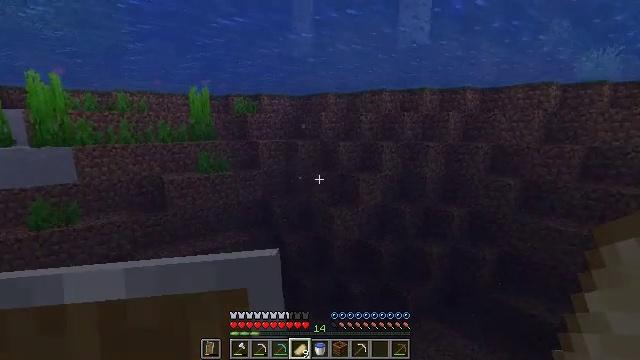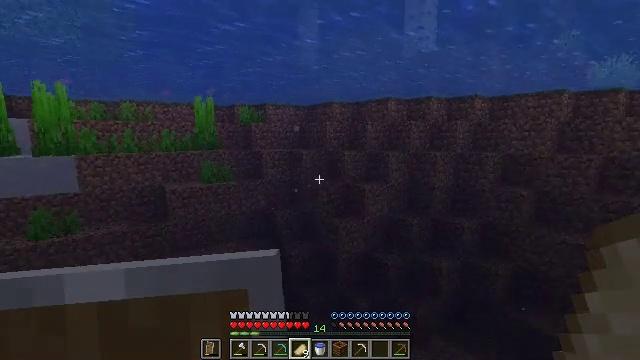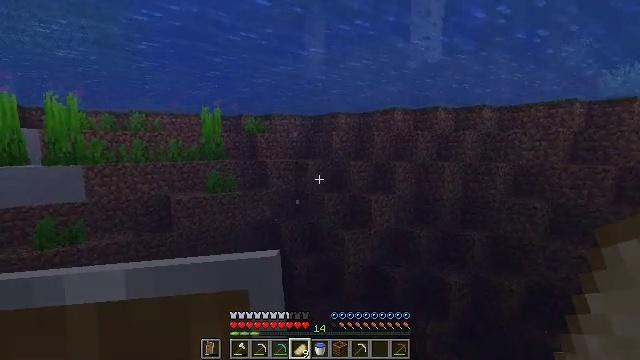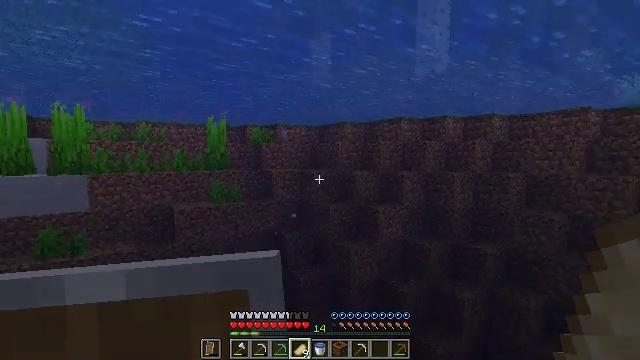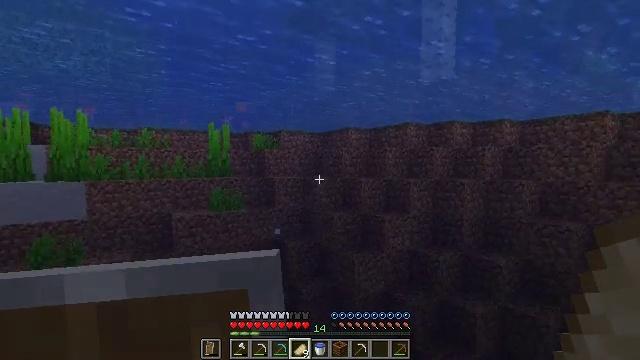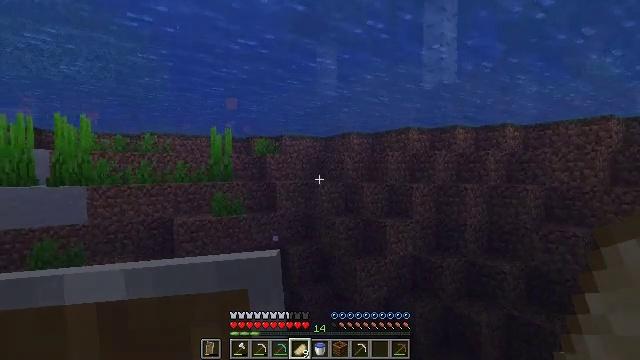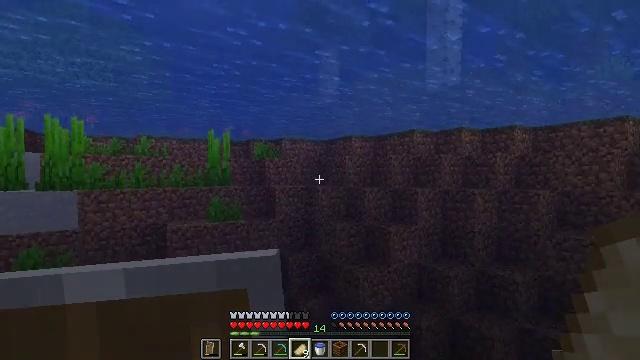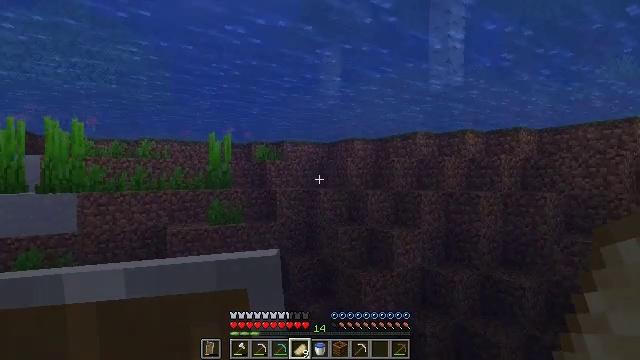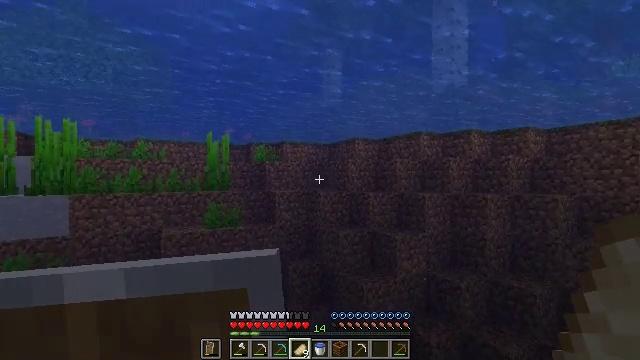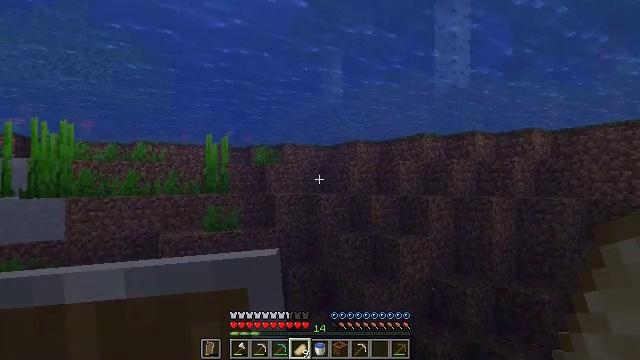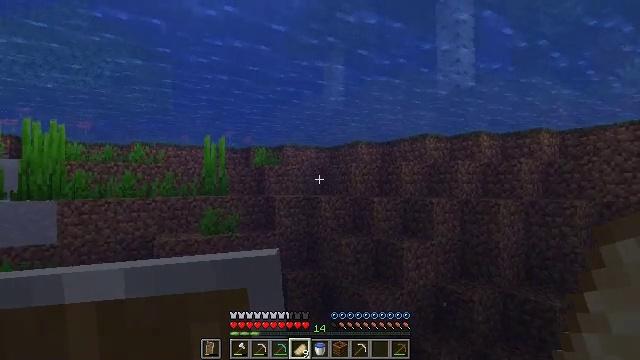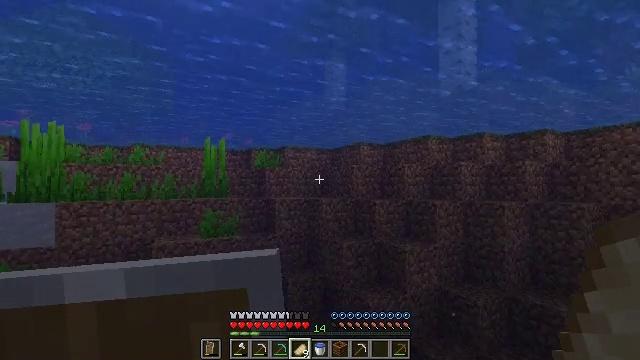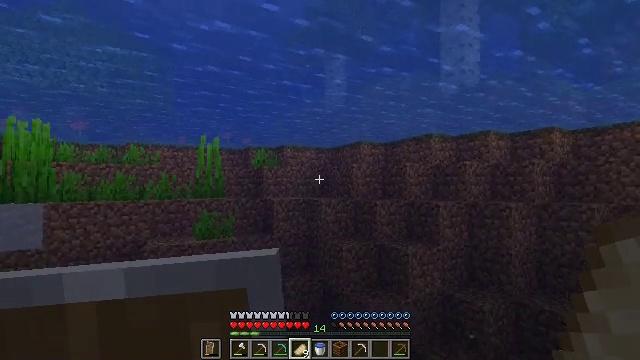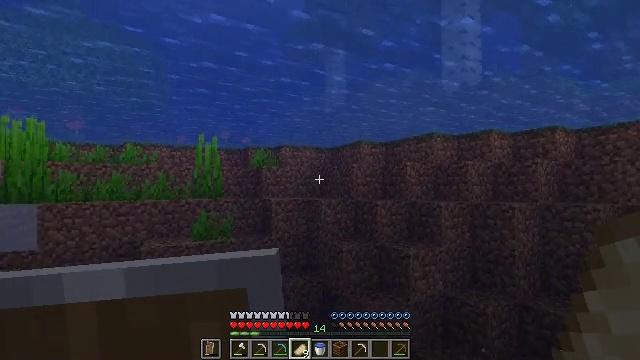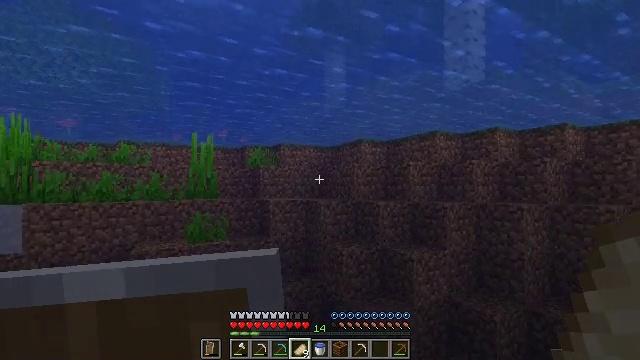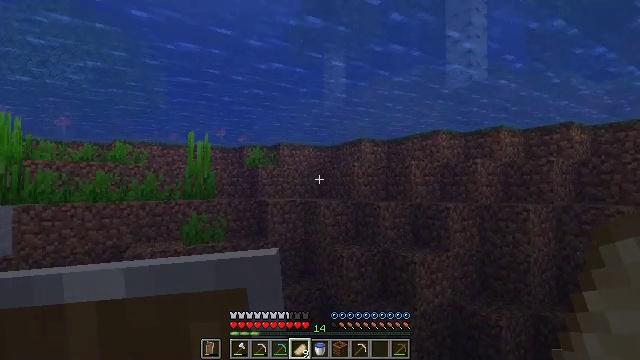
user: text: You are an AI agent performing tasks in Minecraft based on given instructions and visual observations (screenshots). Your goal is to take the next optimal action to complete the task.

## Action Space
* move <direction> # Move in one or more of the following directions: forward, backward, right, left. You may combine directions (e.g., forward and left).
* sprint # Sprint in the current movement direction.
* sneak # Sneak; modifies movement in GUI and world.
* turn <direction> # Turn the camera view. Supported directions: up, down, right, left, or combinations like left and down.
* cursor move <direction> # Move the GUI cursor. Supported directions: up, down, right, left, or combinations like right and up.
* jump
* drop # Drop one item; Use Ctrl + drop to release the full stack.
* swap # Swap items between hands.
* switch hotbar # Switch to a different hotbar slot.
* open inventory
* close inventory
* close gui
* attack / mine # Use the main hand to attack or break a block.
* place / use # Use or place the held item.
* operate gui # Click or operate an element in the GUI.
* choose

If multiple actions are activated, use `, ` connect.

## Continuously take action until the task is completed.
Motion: motion action
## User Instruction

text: Drop a cooked porkchop.
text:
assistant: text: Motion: move forward, sprint, turn left and up
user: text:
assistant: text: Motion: move forward, sprint, turn left and up
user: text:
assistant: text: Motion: move forward, sprint, turn left and up
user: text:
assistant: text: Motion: move forward, sprint, turn left and up
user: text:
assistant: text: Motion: move forward, sprint, turn up
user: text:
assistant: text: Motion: move forward, sprint, turn up
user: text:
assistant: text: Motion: move forward, sprint
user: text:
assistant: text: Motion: move forward, sprint
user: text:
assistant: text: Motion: move forward, sprint
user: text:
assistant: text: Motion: move forward, sprint
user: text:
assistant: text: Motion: move forward, sprint
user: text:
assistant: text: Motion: move forward, sprint
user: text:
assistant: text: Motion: move forward, sprint
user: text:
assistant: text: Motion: move forward, sprint
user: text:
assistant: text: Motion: move forward, sprint
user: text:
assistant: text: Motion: move forward, sprint
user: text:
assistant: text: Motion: move forward, sprint
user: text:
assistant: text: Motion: move forward, sprint
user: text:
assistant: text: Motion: move forward, sprint
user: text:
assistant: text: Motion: move forward, sprint
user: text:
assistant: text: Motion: move forward, sprint
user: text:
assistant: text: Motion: move forward, sprint
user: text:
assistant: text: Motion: move forward, sprint
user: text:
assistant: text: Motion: move forward, sprint
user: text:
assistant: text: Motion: move forward, sprint
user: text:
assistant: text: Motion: move forward, sprint
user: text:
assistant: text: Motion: move forward, sprint
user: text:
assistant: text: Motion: move forward, sprint
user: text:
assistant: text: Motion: move forward, sprint
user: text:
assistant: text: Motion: move forward, sprint